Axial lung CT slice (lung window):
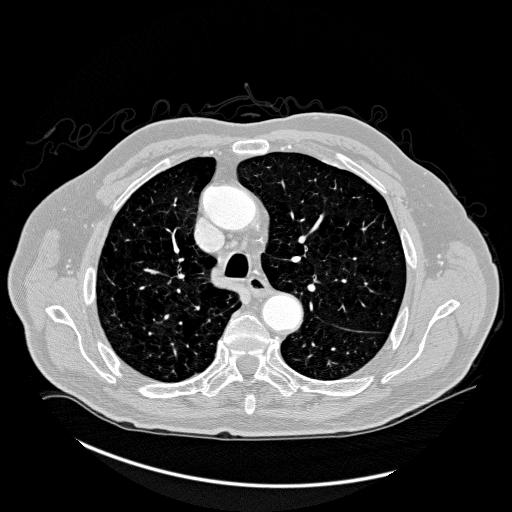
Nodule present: no